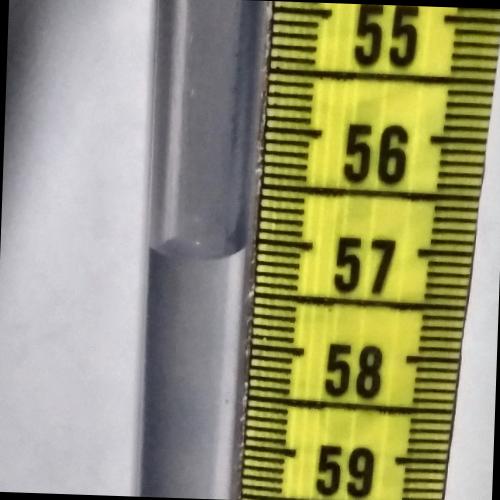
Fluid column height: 57.1 cm